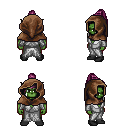
a pixel art fantasy rpg character, male body template, orc, green skin, white robe, red pants, pink long topknot hairstyle, cloth hood, black shoes, four views (front, back, left, right), 2x2 character sprite sheet, small pixel art, hard edges, no anti-aliasing